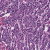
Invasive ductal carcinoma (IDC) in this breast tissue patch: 1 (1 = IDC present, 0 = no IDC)